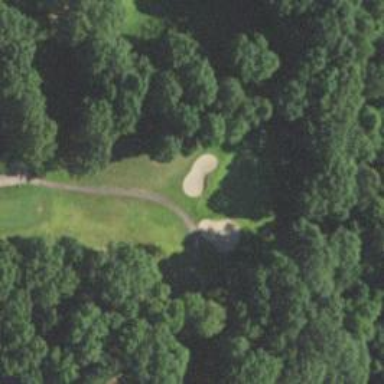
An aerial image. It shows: View of golf hole.